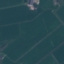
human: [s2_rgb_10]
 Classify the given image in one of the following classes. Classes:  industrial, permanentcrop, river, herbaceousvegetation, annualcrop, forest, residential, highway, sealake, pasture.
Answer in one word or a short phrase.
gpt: Pasture